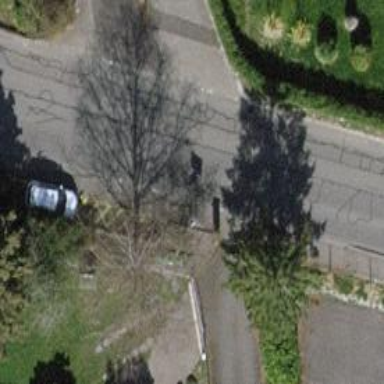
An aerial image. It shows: Unclassified asphalt road with sidewalk on the left side.